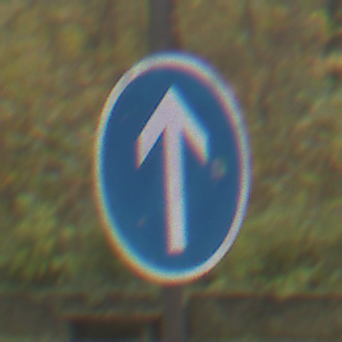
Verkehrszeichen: VorgeschriebeneFahrtrichtungGeradeaus
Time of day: MorningAfternoon
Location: Outdoor (Nature)
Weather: Overcast
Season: Autumn
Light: Natural